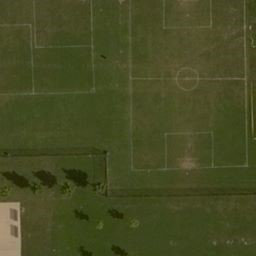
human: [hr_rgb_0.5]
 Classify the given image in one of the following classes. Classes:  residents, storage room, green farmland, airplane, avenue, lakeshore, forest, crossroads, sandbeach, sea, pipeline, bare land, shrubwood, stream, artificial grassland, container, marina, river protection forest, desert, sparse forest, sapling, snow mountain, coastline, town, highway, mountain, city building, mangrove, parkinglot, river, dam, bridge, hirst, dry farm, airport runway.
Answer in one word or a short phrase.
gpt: artificial grassland